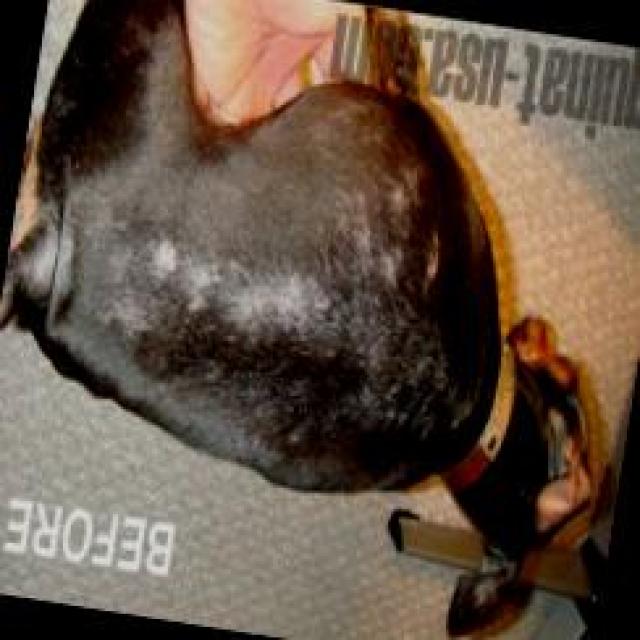
Canine fungal skin infection — characterized by alopecia, scaling, crusting, and circular lesions. Common agents include Malassezia and Candida species.